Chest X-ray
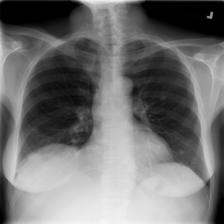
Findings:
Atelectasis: negative
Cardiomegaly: negative
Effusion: negative
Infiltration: negative
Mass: negative
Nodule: negative
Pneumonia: negative
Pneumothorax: negative
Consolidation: negative
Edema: negative
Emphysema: negative
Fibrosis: negative
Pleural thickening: negative
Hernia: negative